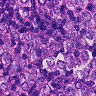
Metastatic tissue present: yes